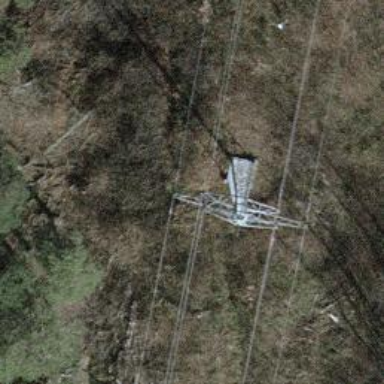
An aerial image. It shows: Power line in the image.